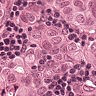
Metastatic tissue present: yes